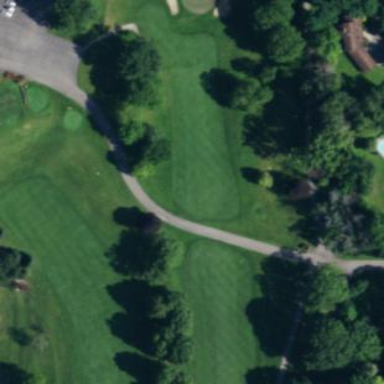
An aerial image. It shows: Scenic golf fairway.